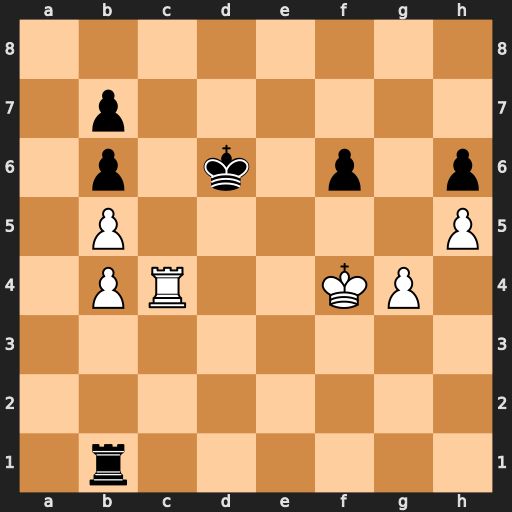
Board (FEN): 8/1p6/1p1k1p1p/1P5P/1PR2KP1/8/8/1r6
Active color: w
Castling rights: -
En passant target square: -
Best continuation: Kf5 Rf1+ Kg6 Kd5 Rc7